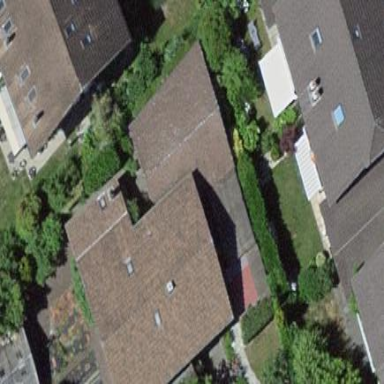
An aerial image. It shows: Building with tiled roof.